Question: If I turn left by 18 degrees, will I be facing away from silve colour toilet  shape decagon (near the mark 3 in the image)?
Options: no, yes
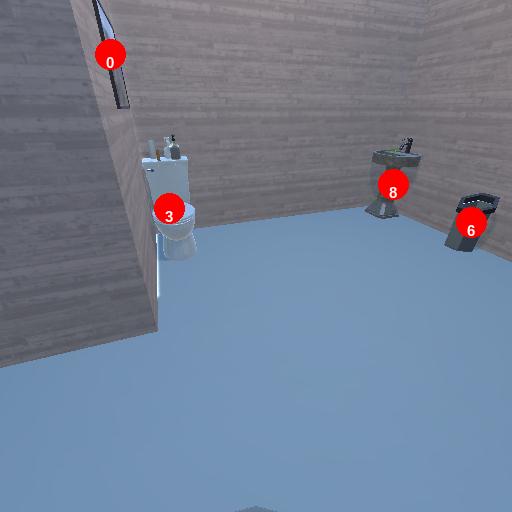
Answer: no